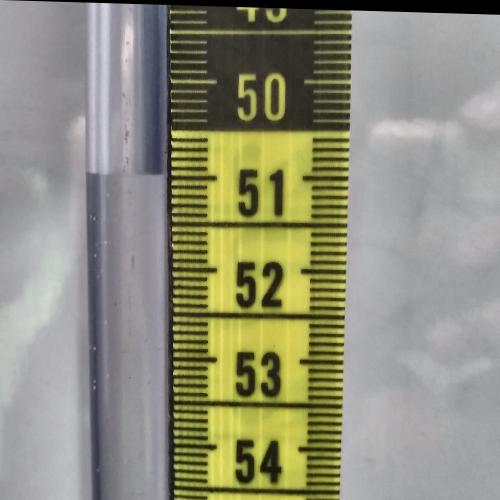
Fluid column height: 51.0 cm